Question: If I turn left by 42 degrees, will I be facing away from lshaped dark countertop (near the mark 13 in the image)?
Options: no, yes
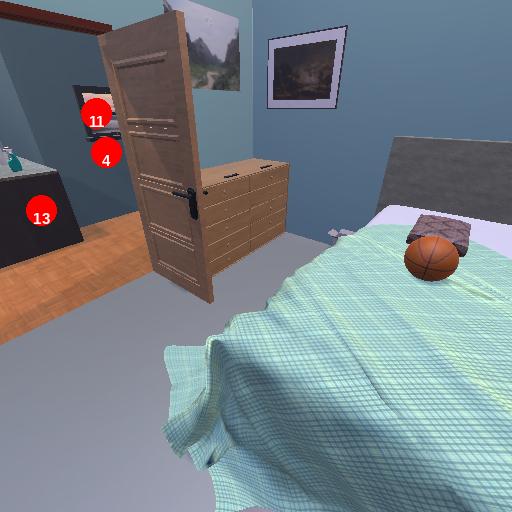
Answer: no